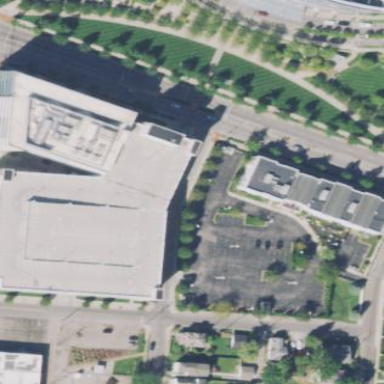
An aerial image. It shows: Multi-storey garage used for parking.